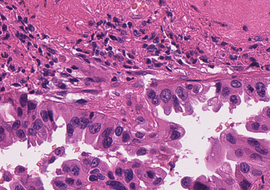
Tumor epithelial tissue: yes
Tumor-associated stroma tissue: yes
Normal tissue: no